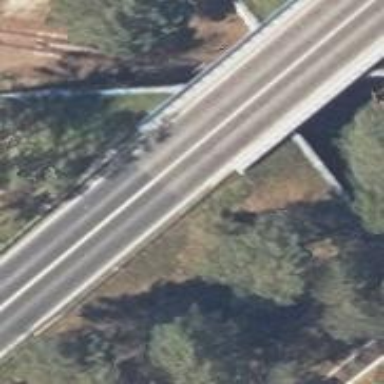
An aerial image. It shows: Primary highway on asphalt bridge.